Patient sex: M
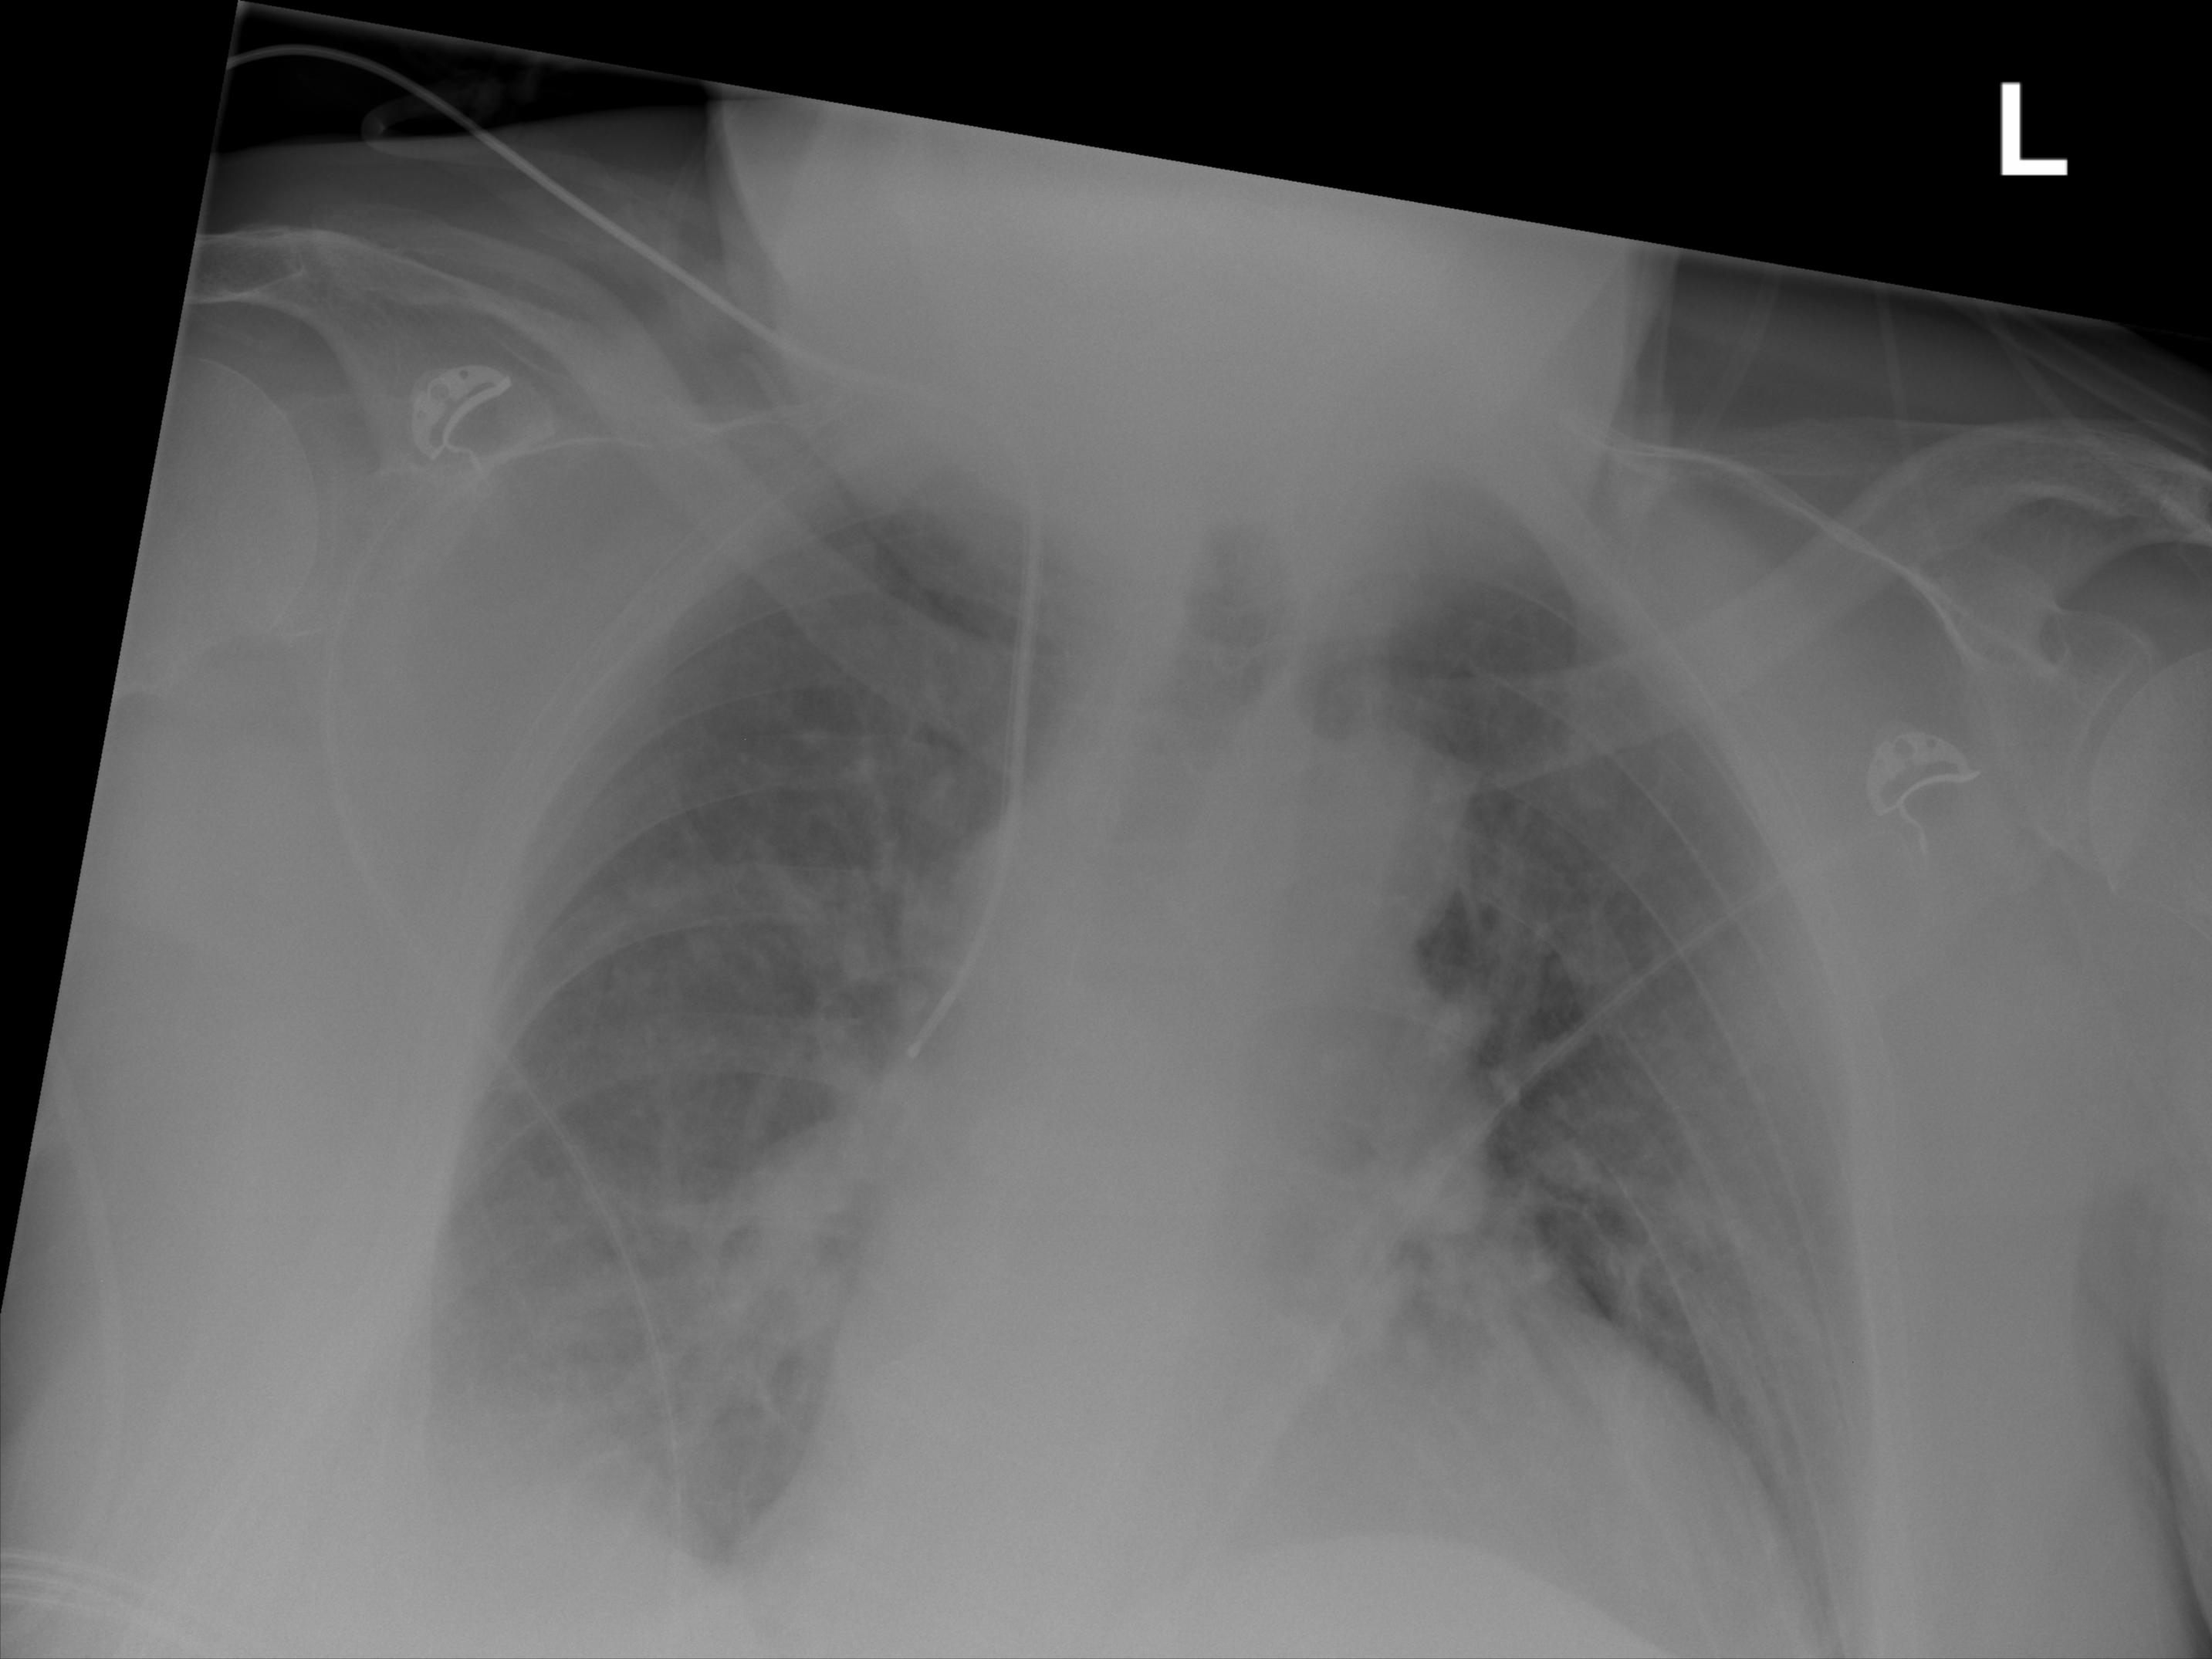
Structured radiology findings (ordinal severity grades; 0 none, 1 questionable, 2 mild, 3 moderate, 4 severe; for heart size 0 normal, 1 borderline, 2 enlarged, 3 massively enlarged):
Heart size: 2
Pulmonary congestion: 1
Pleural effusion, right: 0
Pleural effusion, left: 0
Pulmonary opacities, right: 1
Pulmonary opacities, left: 0
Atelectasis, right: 0
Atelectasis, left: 0